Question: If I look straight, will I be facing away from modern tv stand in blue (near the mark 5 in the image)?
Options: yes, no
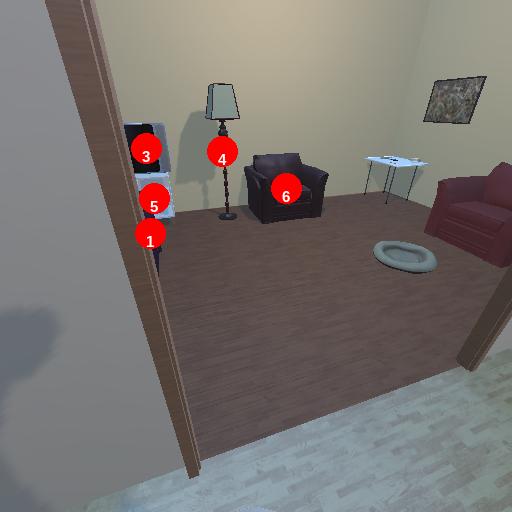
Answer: yes